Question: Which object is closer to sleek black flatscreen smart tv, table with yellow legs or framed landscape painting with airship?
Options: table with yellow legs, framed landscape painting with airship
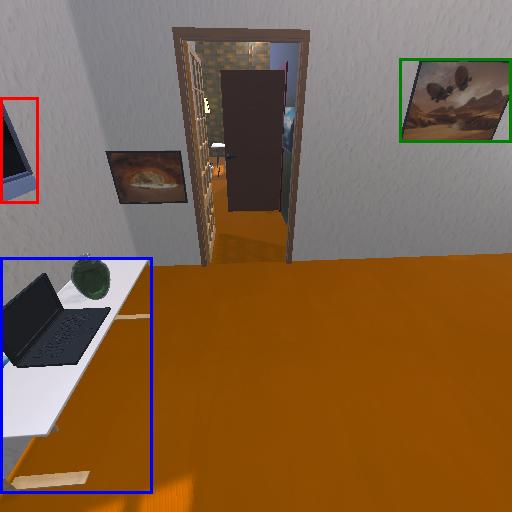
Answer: table with yellow legs